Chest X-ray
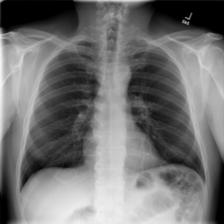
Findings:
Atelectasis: negative
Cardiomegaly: negative
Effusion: negative
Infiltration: negative
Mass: negative
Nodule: negative
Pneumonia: negative
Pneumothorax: negative
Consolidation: negative
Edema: negative
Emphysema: negative
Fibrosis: negative
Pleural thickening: negative
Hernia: negative